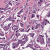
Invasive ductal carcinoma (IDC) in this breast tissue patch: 1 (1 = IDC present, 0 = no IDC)